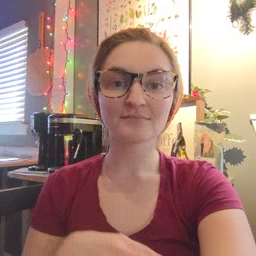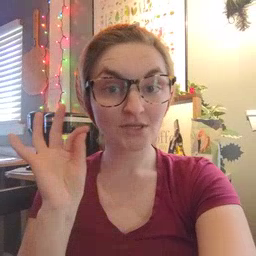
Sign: find